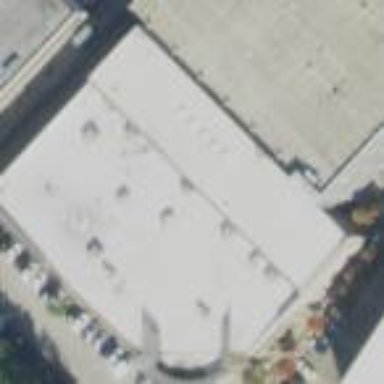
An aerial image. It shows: Commercial building.